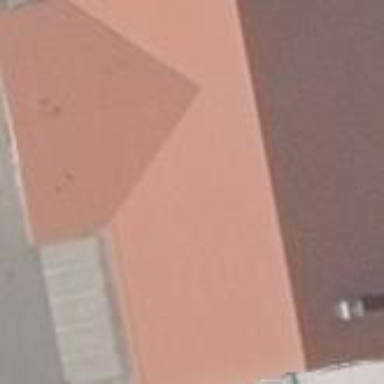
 where the roof is oriented along the structure."